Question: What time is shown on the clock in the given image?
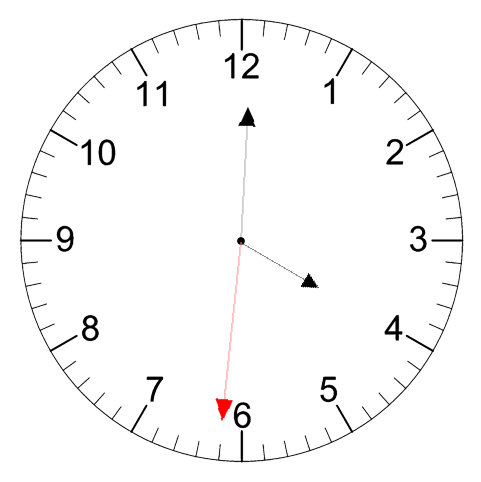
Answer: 04:00:31